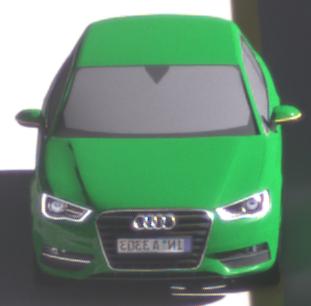
Make: Audi
Model: A3 1.2 TFSI
Detailed model: A3 (8V)
Model produced from: 2013/02
Model produced until: 2014/05
Doors: 3
Color: green
Road condition: dry road
Daytime: morning or afternoon
Contrast: high contrast